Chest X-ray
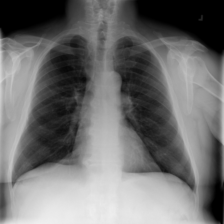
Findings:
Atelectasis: negative
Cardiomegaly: negative
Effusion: negative
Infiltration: negative
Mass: negative
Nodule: negative
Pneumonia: negative
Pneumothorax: negative
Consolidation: negative
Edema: negative
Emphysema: negative
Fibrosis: negative
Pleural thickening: negative
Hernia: negative